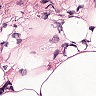
Metastatic tissue present: no